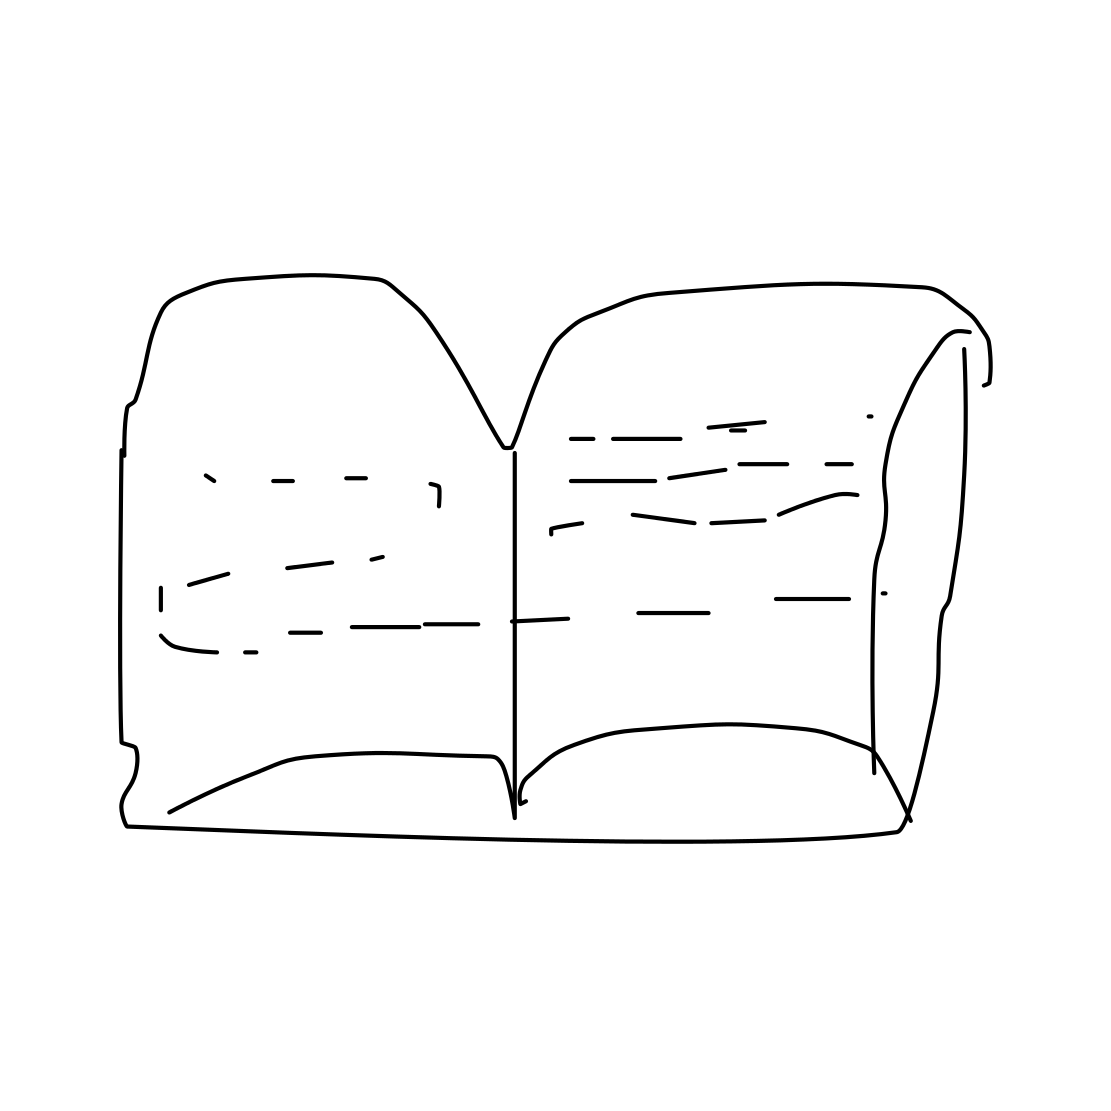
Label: book